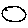
Label: moon